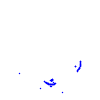
Particle: kaon